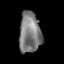
Tissue: lung
Cell type: Epithelial cells
Senescence score: 0.1546
Nuclear area (px): 864
Mean DAPI intensity: 124.057